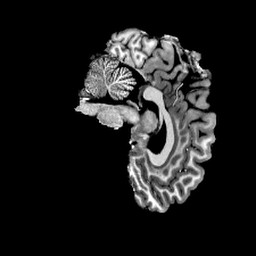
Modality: T1w
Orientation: sagittal
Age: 27
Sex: female
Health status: healthy
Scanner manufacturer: siemens
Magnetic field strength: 6.98 T
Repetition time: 6 s
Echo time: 0.00302 s